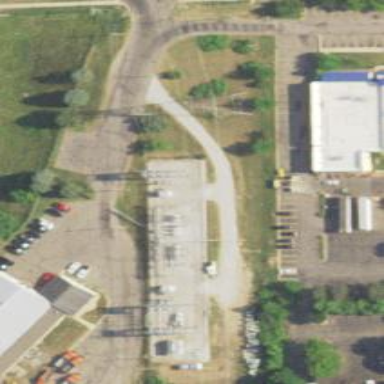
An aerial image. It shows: Switch used for power control.